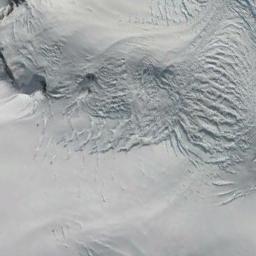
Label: snowberg